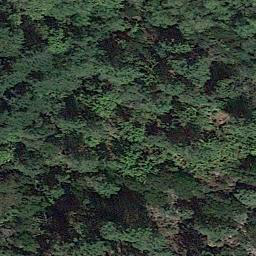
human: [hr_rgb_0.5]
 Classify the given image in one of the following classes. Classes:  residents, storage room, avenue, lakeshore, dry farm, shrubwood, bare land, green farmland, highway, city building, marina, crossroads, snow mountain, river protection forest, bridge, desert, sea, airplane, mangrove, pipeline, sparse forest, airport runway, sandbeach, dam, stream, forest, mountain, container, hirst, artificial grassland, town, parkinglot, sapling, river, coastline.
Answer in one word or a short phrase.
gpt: forest